Field crop: maize
Growth stage: 1
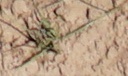
Species: lolium